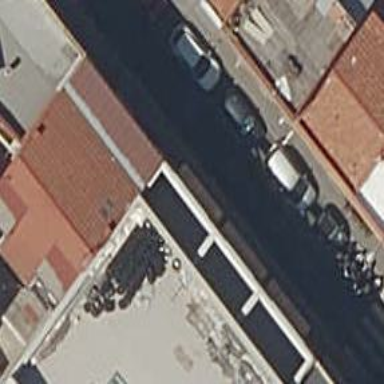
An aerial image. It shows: Motorcycle shop.